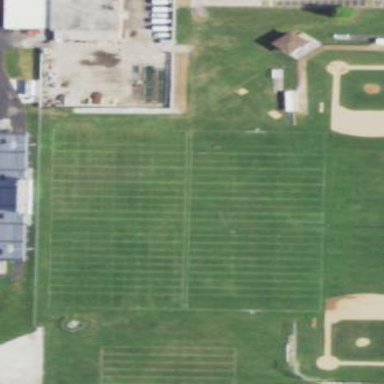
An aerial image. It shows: Pitch designated for football and American football sports activities.